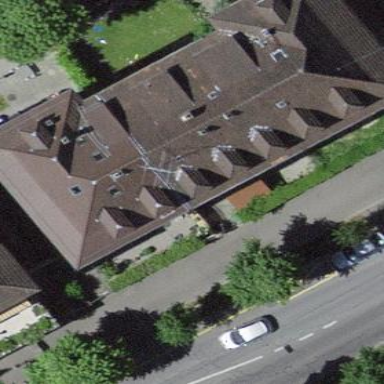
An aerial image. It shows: Commercial building.